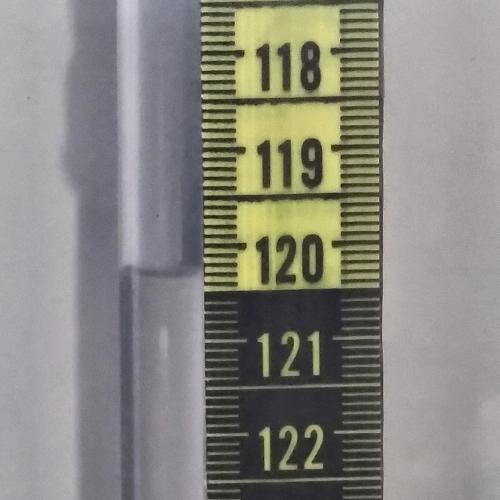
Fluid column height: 120.3 cm